Question: I'm developing a web form, and works well in Firefox 4 and 3.6, Chromium 11, Opera 11.10, and IE 8, but in Safari 5.0.5 for Windows, all '<select>'s have more width, thus breaking the layout. This is a screenshot comparing the reult with Firefox 3.6:

The weird thing is that in Safari 5.0.5 for Mac it is displayed as expected. What could be happening? It seems that the arrow is using space beyond its box. Here is the CSS:
'''
select{
-moz-border-radius:5px;
border-radius:5px;
-moz-box-sizing:content-box;
-ms-box-sizing:content-box;
-webkit-box-sizing:content-box;
box-sizing:content-box;
display:block;
height:19px;
margin:0;
padding:1px;
background:#eee;
border:1px solid #a7a7a7;
width:128px;
}
'''
By the way, Firebug Lite for Safari reports the same computed width that in other browsers.
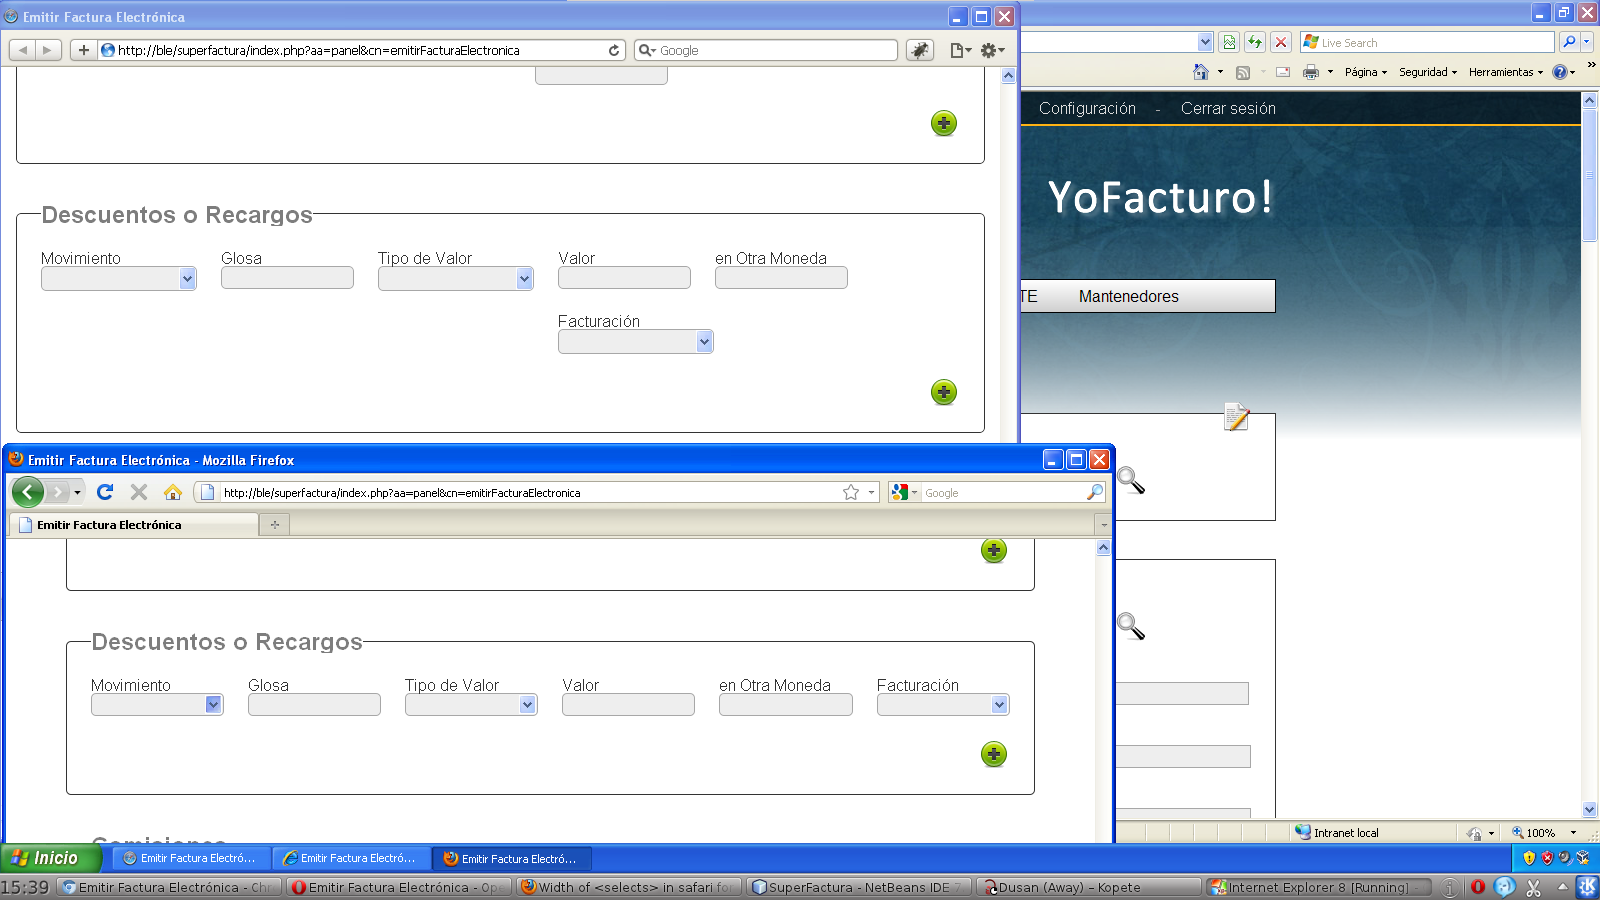
Answer: '''
select {
-webkit-appearance: none;
}
'''